Interaction volume radius: 5 \u00c5
Interaction volume height: 10 \u00c5
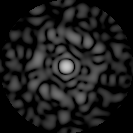
Disorder parameter: 0.8672